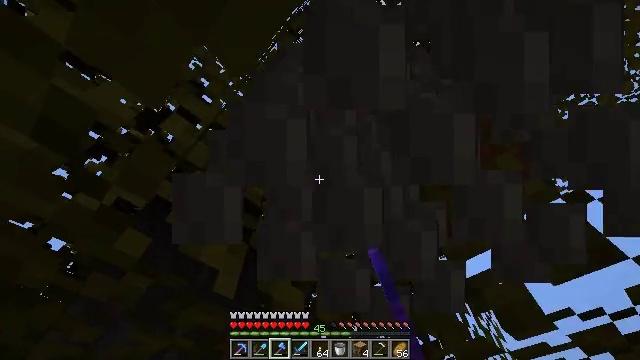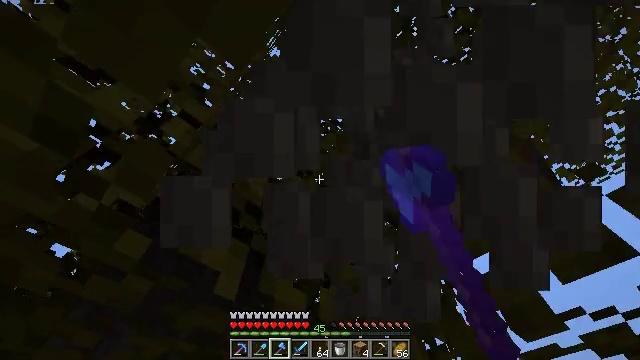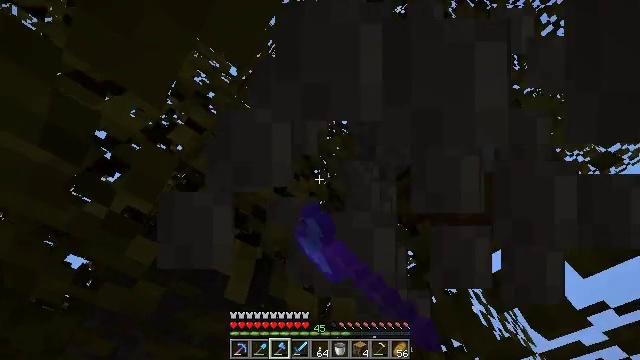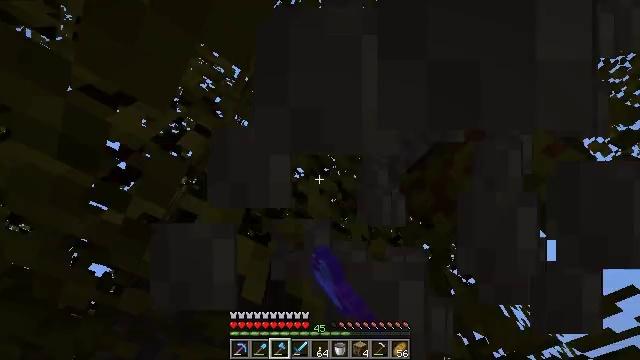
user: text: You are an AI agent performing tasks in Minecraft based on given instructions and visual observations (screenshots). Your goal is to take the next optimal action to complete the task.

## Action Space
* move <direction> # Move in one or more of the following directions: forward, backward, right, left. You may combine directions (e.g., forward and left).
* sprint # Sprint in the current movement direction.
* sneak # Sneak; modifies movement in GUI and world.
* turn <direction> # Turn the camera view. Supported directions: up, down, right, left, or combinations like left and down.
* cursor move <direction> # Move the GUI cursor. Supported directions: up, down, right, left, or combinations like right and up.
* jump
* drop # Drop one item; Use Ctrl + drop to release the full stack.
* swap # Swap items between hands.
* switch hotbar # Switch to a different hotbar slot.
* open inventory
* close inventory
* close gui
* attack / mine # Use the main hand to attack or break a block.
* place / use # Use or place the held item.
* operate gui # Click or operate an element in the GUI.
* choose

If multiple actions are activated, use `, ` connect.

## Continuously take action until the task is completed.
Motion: motion action
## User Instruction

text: Mine acacia log from the tree's trunk.
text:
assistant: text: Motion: turn left and up, attack / mine
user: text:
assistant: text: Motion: turn left, attack / mine
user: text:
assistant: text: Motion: turn left, attack / mine
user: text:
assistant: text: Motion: attack / mine